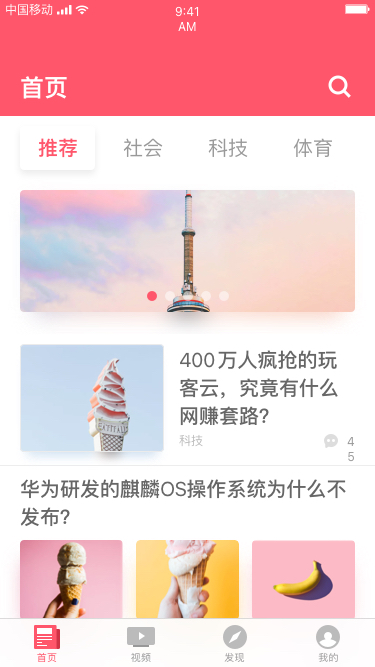
Text in this UI design:
首页
推荐
社会
科技
体育
400万人疯抢的玩客云，究竟有什么网赚套路？
科技
45
华为研发的麒麟OS操作系统为什么不发布？
221
美女